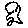
Label: cloud